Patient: sex M, age 76
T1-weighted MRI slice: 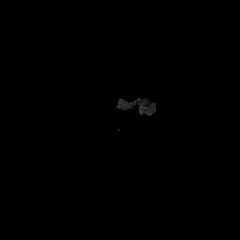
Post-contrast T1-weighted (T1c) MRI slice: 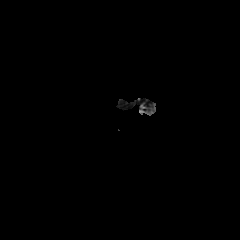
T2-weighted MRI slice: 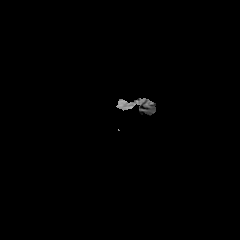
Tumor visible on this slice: no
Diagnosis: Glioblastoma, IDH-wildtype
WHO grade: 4